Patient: sex M, age 31
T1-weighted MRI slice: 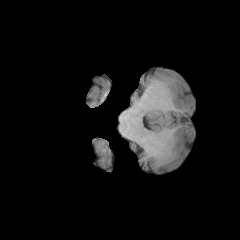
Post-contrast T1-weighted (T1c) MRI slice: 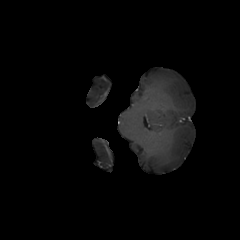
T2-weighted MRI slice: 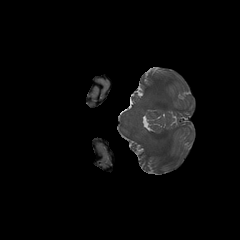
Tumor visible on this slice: yes
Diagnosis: Astrocytoma, IDH-mutant
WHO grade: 3